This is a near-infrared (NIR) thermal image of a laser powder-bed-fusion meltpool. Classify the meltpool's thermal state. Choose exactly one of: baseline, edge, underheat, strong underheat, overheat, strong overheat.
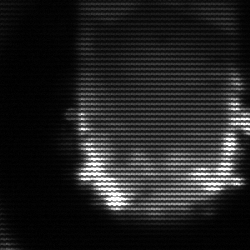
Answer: baseline